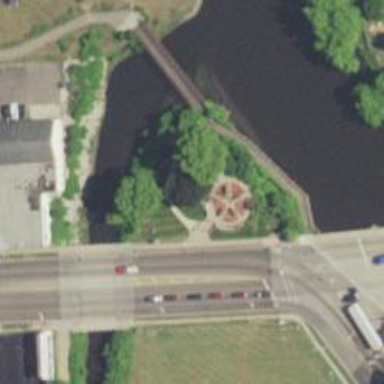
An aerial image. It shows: Memorial that holds historical significance.